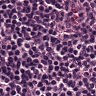
Metastatic tissue present: no